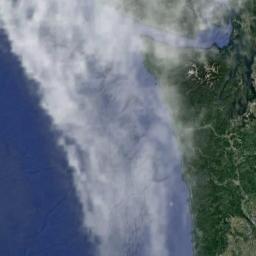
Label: cloud